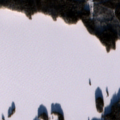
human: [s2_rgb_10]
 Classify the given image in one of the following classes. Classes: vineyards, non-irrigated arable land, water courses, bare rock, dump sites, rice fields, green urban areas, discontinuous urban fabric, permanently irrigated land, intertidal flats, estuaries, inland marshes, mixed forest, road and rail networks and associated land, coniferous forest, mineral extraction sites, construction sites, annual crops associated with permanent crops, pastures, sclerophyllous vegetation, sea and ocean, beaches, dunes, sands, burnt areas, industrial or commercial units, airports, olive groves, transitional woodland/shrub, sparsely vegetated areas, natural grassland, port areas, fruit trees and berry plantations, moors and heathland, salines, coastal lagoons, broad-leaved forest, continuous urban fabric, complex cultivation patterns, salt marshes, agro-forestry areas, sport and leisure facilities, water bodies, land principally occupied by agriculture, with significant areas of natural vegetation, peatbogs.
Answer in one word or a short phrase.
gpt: mixed forest, water bodies